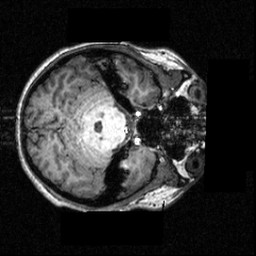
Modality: T1w
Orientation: axial
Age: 20
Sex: female
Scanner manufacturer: siemens
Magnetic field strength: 3.951 T
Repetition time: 1.5 s
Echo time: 0.00335 s